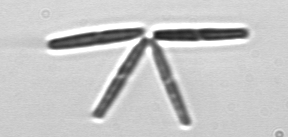
Label: Thalassionema